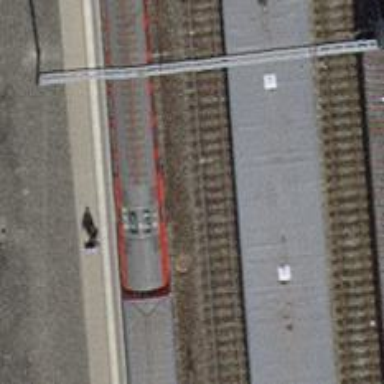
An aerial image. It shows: Single-track electrified railway siding with contact line.